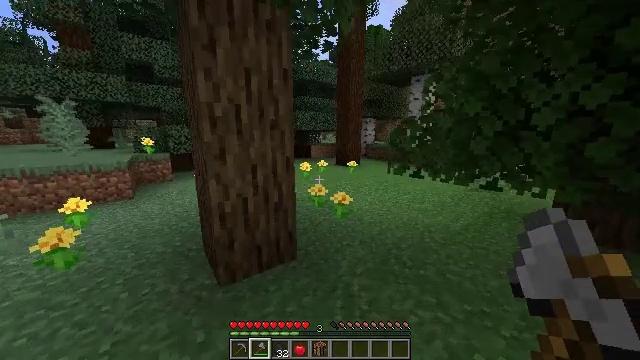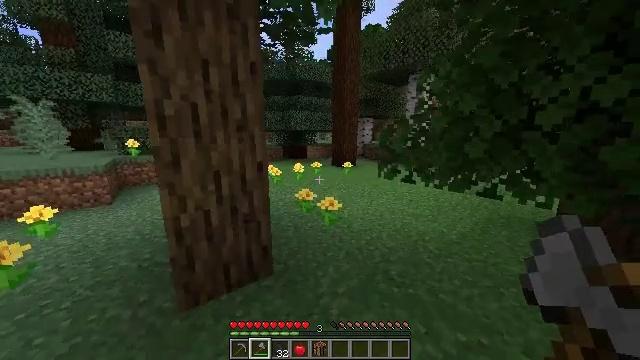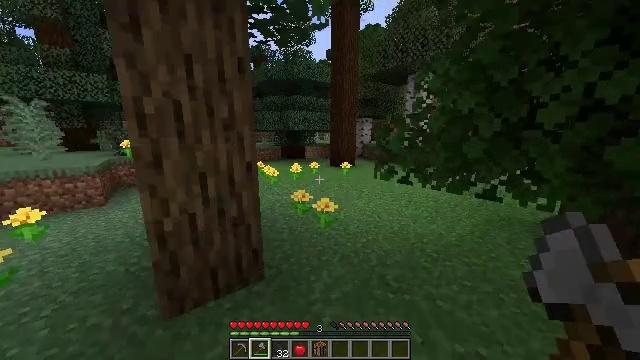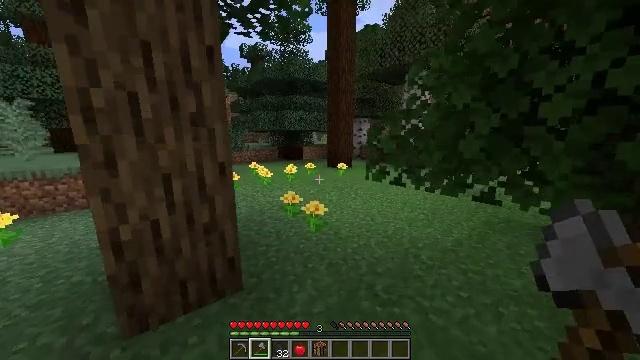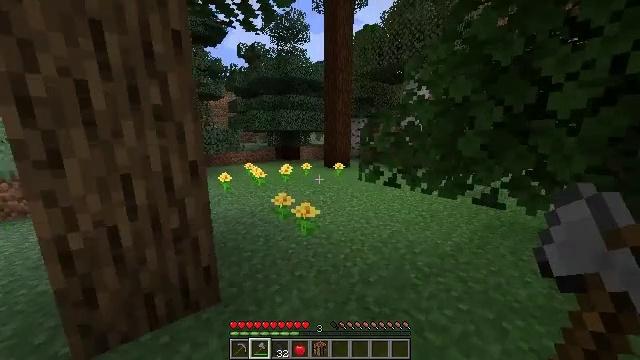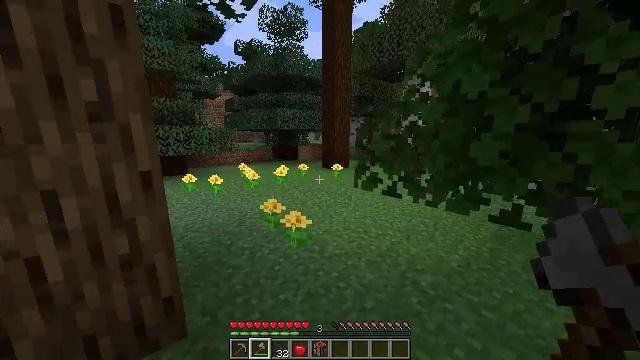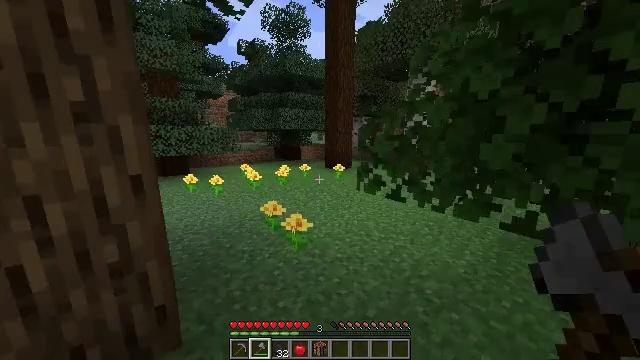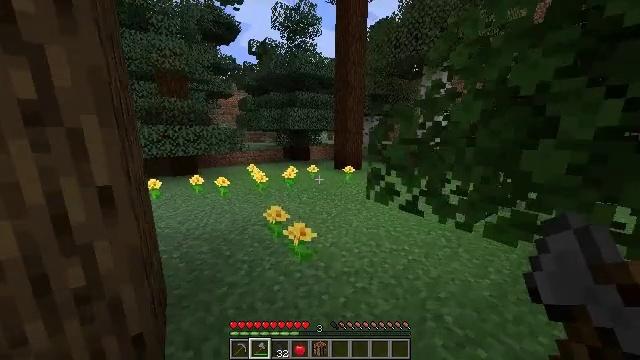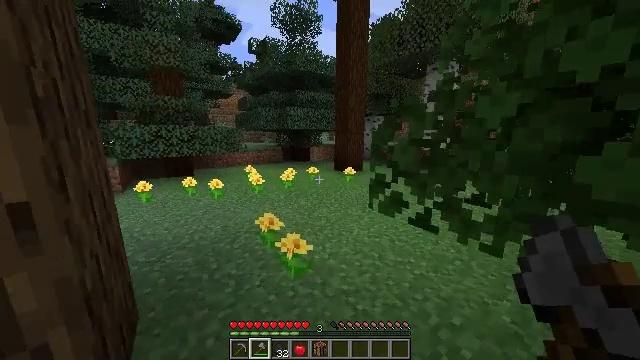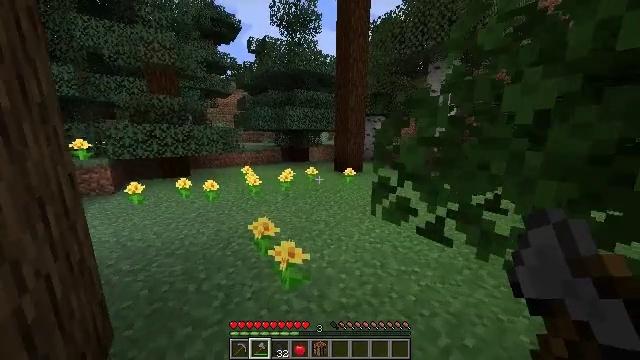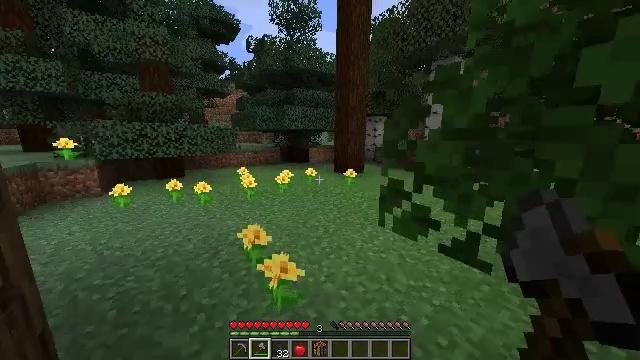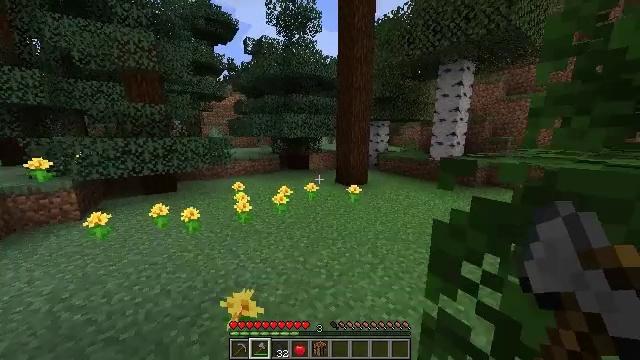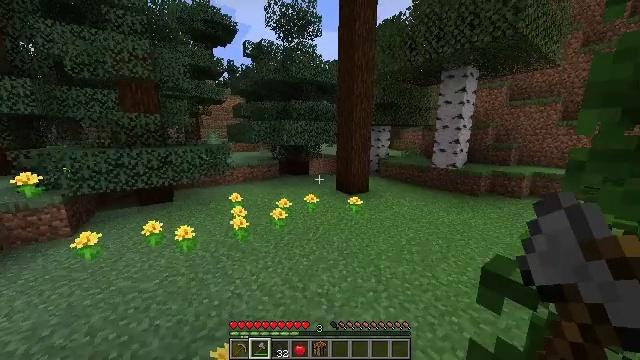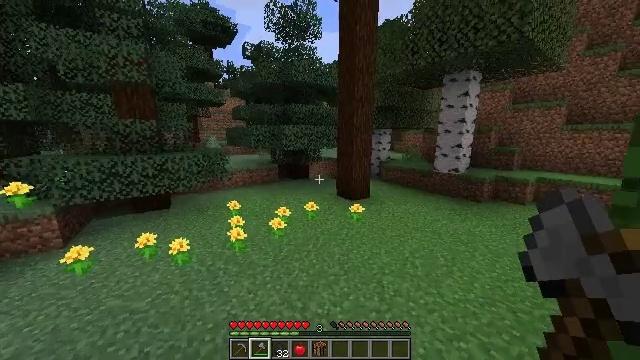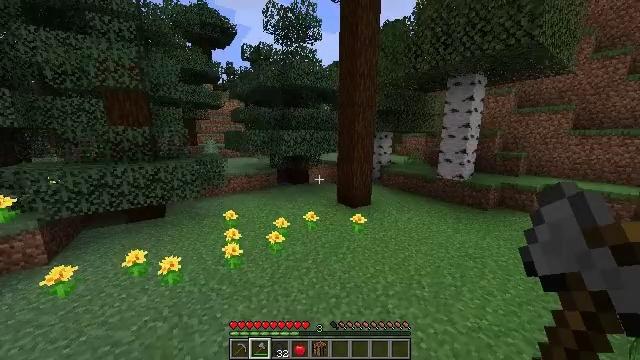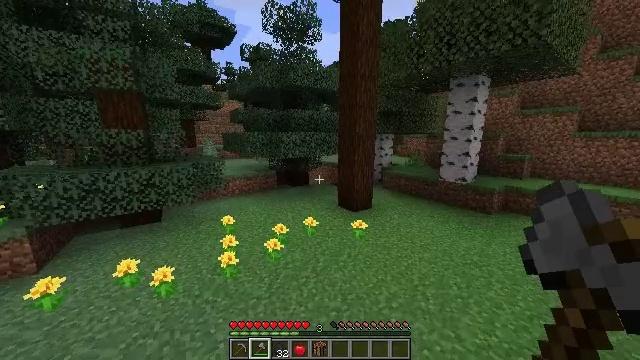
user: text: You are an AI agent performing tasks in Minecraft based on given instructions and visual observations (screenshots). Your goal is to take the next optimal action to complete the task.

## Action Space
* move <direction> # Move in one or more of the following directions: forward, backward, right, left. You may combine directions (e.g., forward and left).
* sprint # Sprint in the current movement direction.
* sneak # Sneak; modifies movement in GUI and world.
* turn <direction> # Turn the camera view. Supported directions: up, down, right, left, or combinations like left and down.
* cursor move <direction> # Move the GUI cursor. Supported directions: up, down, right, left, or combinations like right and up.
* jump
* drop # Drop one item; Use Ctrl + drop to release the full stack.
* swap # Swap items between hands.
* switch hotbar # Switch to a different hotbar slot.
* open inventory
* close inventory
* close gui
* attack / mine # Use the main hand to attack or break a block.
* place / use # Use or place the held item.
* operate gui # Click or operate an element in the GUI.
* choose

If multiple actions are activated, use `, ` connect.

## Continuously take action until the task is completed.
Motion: motion action
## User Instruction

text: Hunt fish.
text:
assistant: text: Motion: move forward and move right, sprint
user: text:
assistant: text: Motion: move forward and move right, sprint
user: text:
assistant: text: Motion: move forward and move right, sprint
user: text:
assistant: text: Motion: move forward, sprint
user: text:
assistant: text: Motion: move forward, sprint
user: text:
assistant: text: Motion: move forward, sprint
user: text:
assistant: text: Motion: move forward, sprint, turn left
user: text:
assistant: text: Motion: move forward, sprint
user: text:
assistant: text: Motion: move forward, sprint
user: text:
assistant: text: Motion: move forward, sprint
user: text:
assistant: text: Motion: move forward, sprint, jump
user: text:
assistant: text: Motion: move forward, sprint, jump
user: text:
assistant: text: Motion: move forward, sprint, jump
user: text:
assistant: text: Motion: move forward, sprint, jump
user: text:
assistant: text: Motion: move forward, sprint, jump
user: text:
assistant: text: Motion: move forward, sprint, jump
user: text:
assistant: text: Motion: move forward, sprint, jump
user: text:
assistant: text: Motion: move forward, sprint, jump
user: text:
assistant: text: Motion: move forward, sprint, jump
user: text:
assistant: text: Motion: move forward, sprint, turn left, jump
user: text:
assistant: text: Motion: move forward, sprint, turn left, jump
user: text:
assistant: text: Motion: move forward, sprint, turn left, jump
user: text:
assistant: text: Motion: move forward, sprint, turn left, jump
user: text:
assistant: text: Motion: move forward, sprint, turn left, jump
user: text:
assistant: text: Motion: move forward, sprint, turn left, jump
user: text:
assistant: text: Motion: move forward, sprint, turn left, jump
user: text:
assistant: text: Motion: move forward, sprint, turn left, jump
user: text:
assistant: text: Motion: move forward, sprint, jump
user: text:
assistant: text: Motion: move forward, sprint
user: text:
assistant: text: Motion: move forward, sprint